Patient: sex F, age 55
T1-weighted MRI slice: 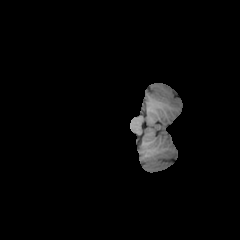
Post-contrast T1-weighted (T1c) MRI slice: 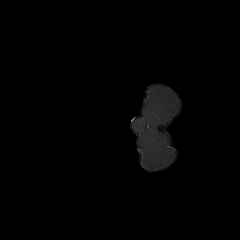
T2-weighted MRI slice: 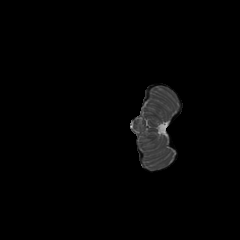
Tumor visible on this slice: no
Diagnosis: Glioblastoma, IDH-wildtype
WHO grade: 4